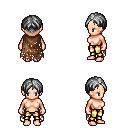
a pixel art fantasy rpg character, female body template, human, light skin, brown tattered cape, gold greaves, gray parted hairstyle, four views (front, back, left, right), 2x2 character sprite sheet, small pixel art, hard edges, no anti-aliasing